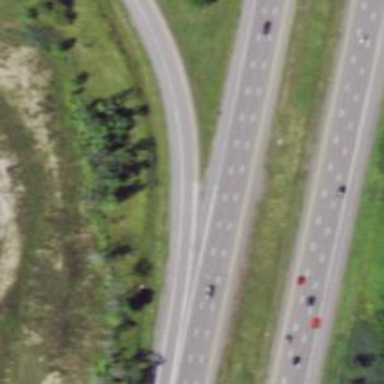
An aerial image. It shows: Asphalt motorway link.